Brain MRI, t2w sequence, axial 2D slice.
Patient: age 55, sex M, weight 98 kg, height 1.98 m
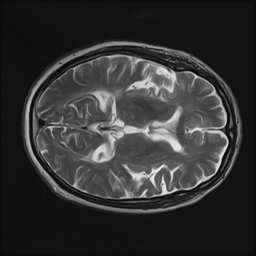